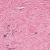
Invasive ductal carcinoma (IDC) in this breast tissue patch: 0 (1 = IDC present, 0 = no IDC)